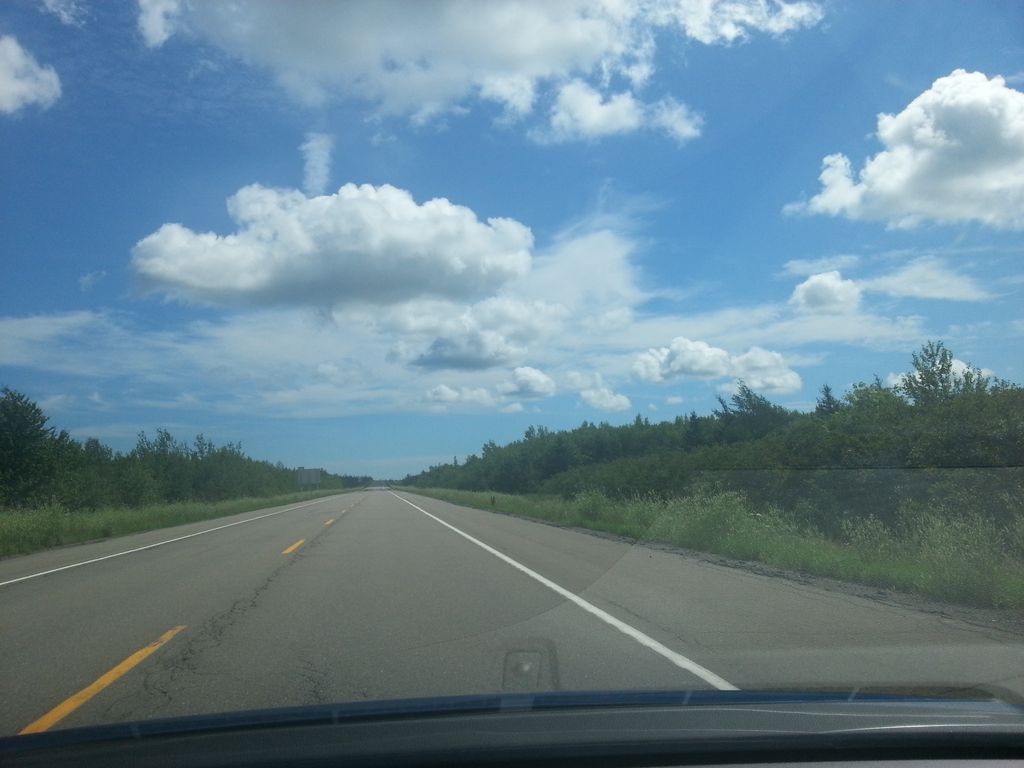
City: charlottetown